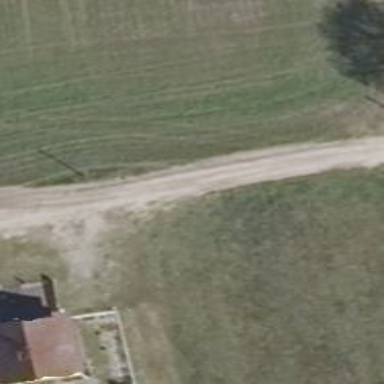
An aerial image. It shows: Sandy track road with grade4 tracktype.